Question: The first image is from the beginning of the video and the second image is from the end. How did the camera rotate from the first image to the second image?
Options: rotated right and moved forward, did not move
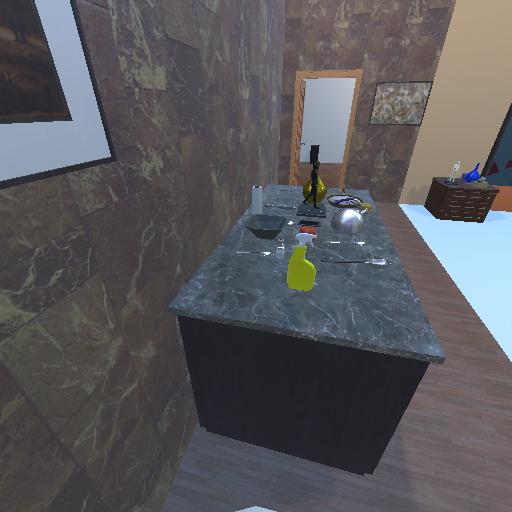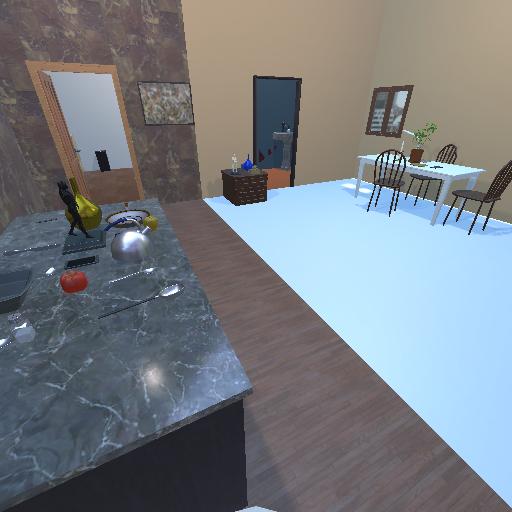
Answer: rotated right and moved forward